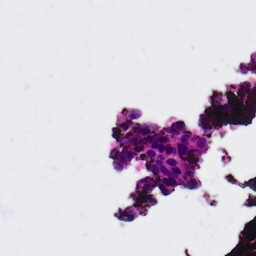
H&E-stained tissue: Ovarian